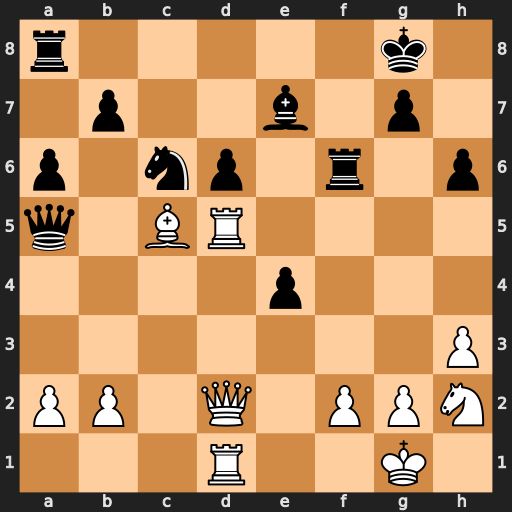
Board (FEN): r5k1/1p2b1p1/p1np1r1p/q1BR4/4p3/7P/PP1Q1PPN/3R2K1
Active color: w
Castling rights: -
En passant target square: -
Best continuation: Qxa5 Nxa5 Bd4